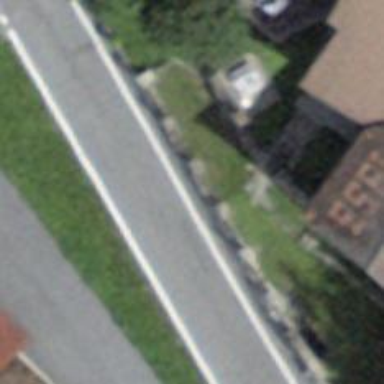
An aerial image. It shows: Bus stop with platform for public transport.